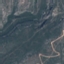
Label: HerbaceousVegetation